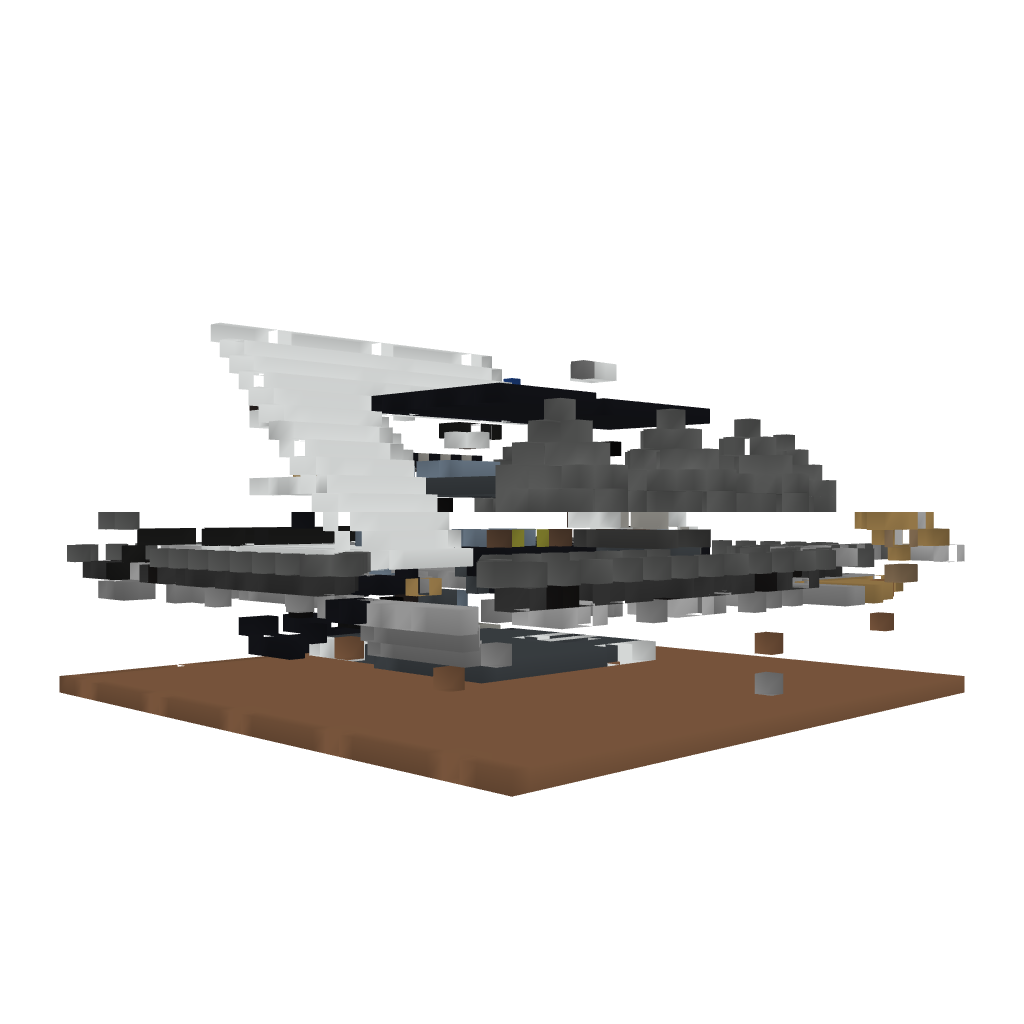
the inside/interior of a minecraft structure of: Modern House #1